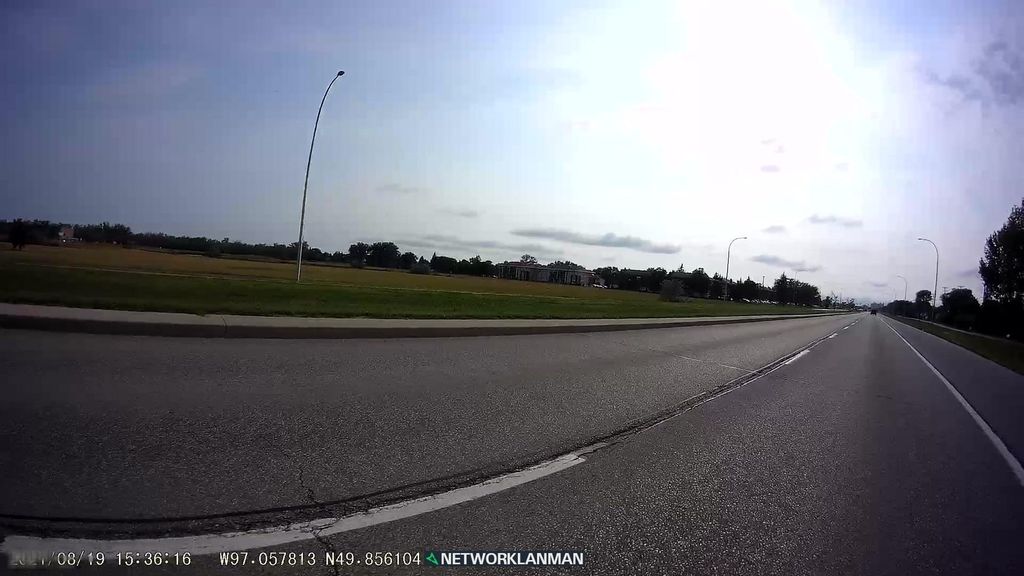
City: winnipeg